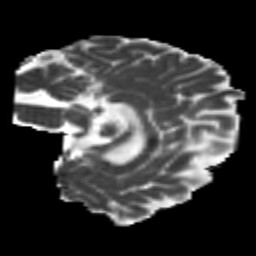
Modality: MD
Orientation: sagittal
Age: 21
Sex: male
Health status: healthy
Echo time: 0.074 s